Aerial crown-view tile of a tropical tree (Barro Colorado Island, Panama), acquired 20250715:
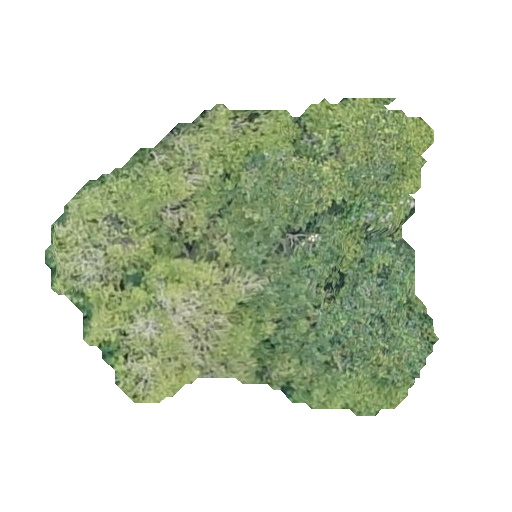
Species: Tachigali panamensis
GBIF accepted scientific name: Tachigali panamensis
Crown area: 137.448 m²